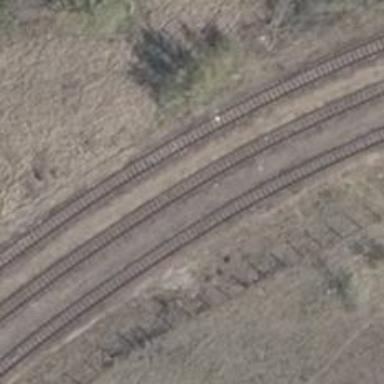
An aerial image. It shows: Rail spur service.